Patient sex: F
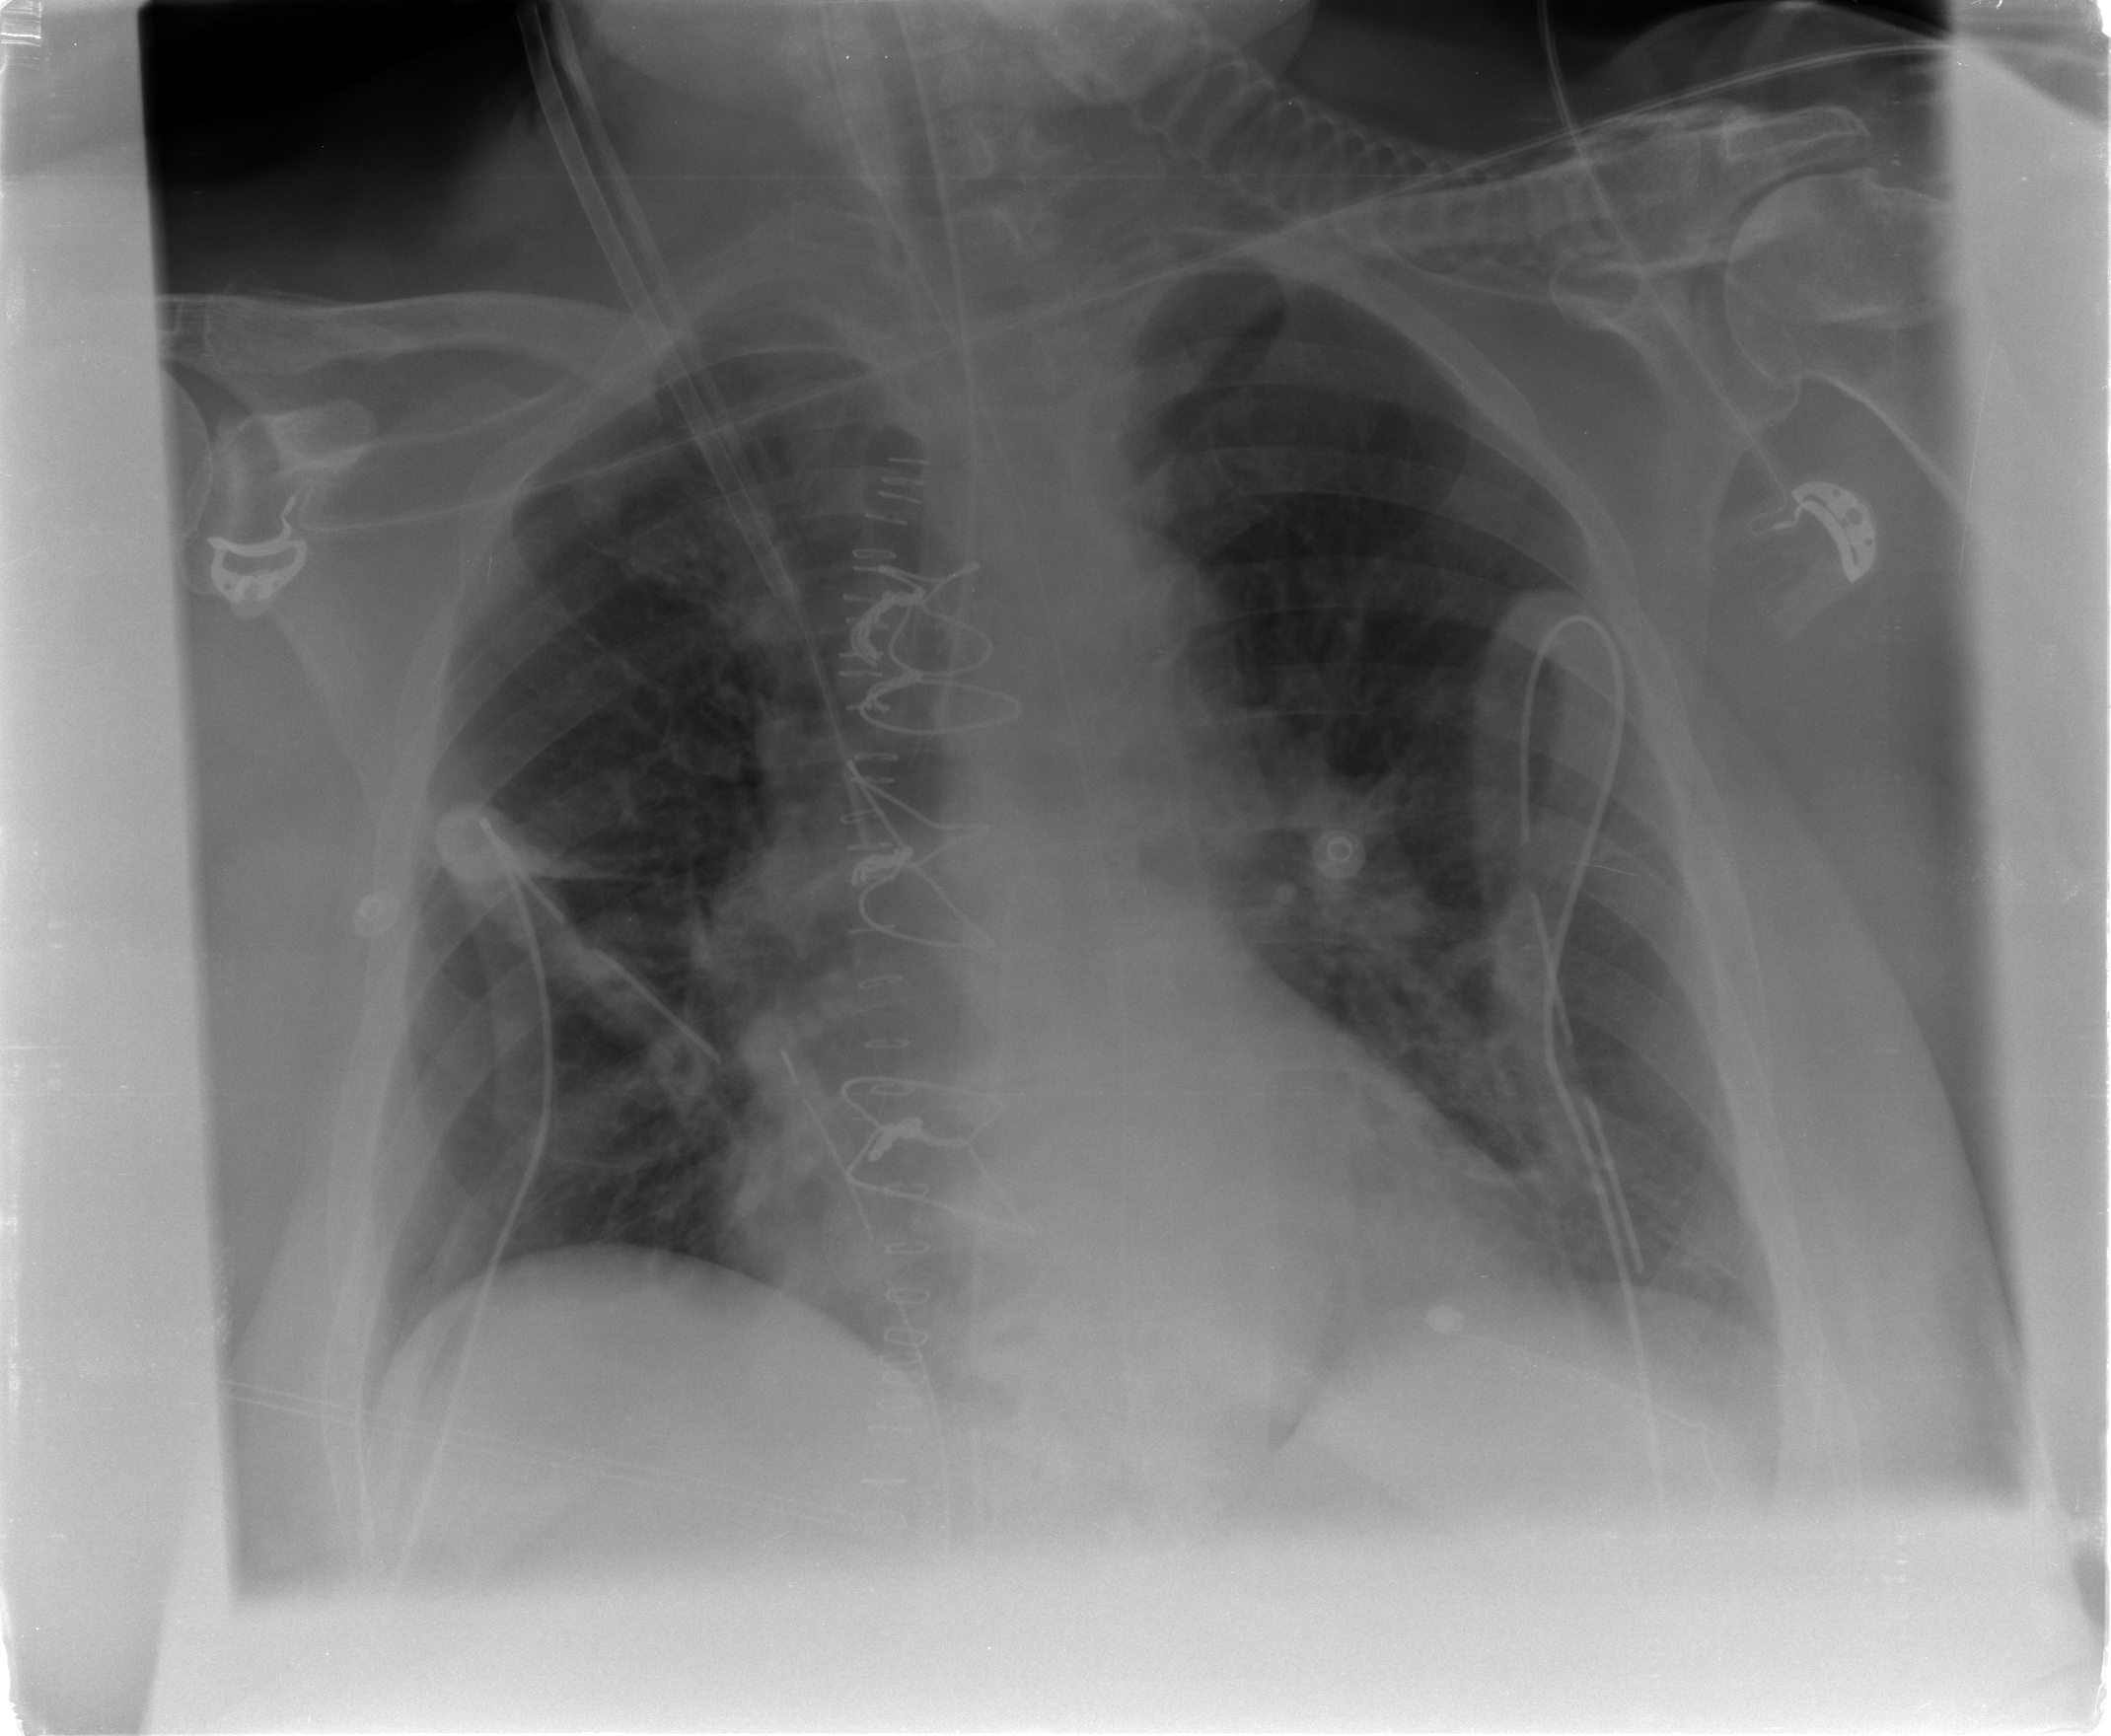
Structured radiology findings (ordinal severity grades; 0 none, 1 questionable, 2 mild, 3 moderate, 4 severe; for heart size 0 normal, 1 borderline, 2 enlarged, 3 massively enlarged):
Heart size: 0
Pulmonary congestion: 2
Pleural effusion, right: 0
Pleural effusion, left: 0
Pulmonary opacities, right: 0
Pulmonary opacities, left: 0
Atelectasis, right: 1
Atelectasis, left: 1